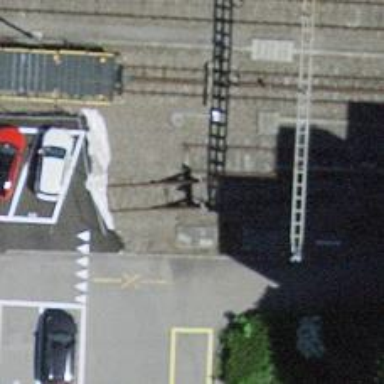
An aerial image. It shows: Railway buffer stop.